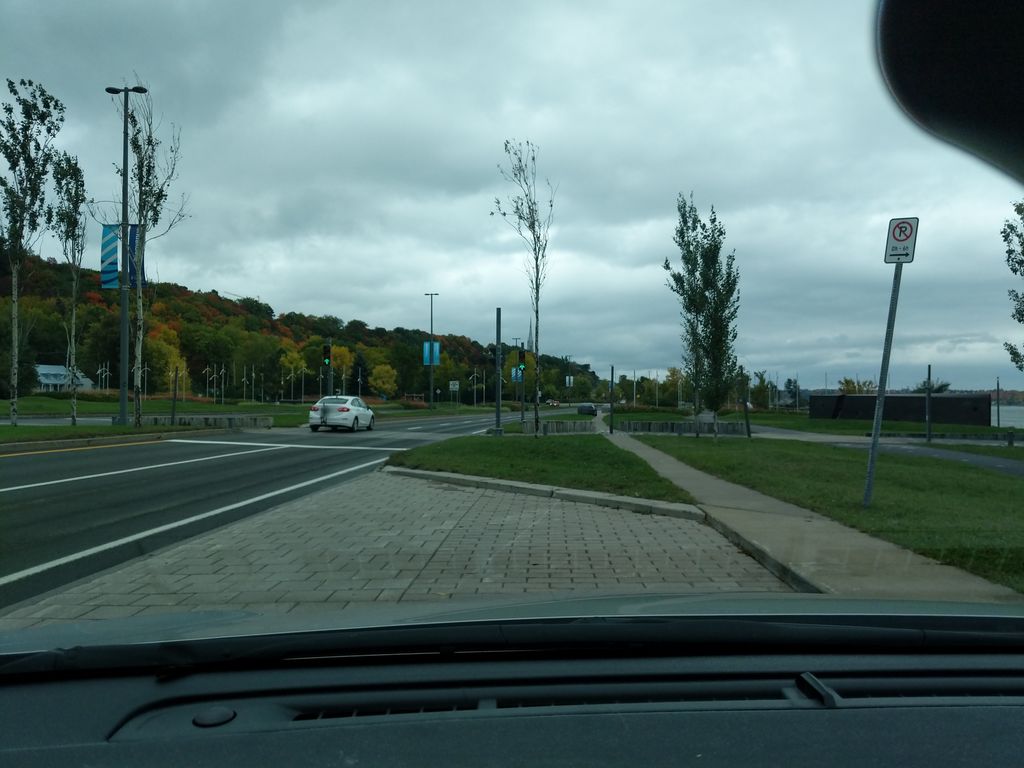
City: quebec_city